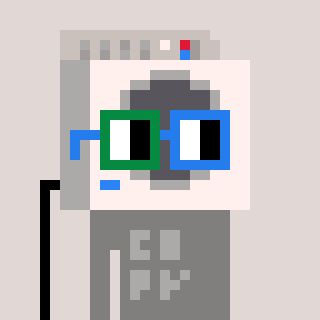
a pixel art character with square green and blue glasses, a washing machine-shaped head and a bluegrey-colored body on a warm background